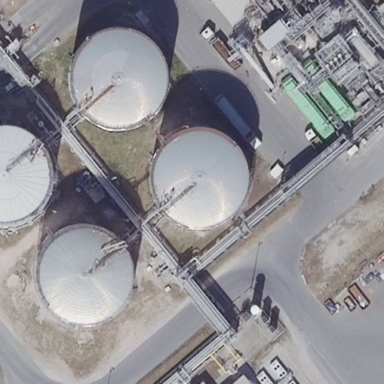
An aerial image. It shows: Storage tank that is man-made.